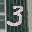
Label: 3